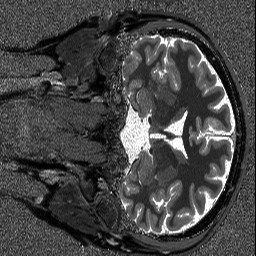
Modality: T1map
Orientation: coronal
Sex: male